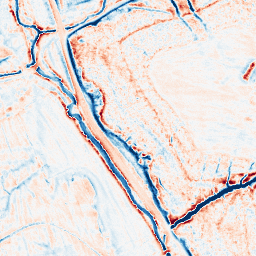
Category: edge_preserving
Decomposition family: anisotropic_diffusion
Decomposition parameters: iterations: 20
kappa: 50
gamma: 0.2
Upsampling method: regularized
Upsampling parameters: scale: 4
lambda_reg: 0.001
Upsampling scale: 4